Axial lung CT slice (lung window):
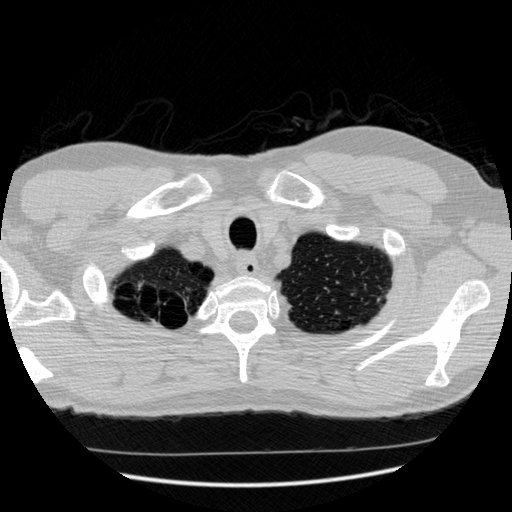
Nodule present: no